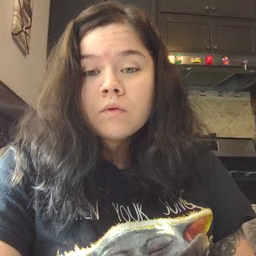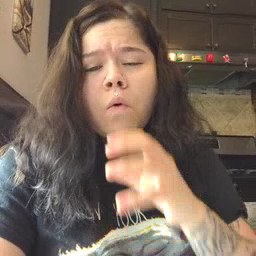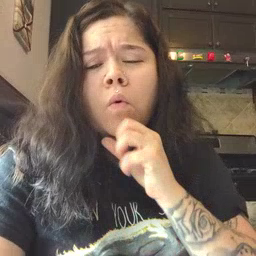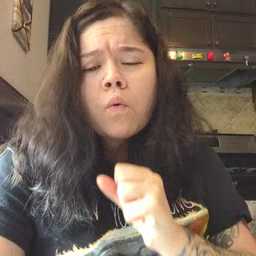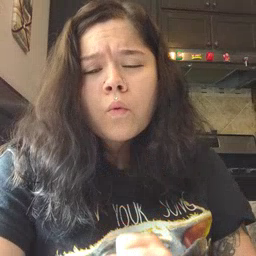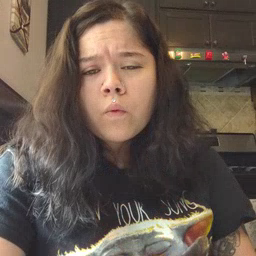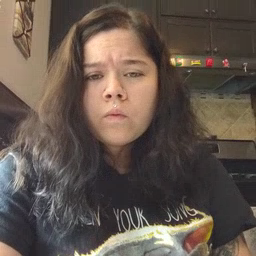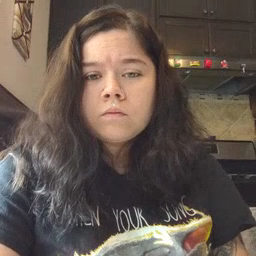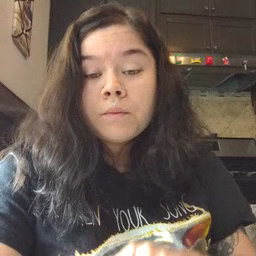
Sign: old